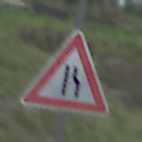
Verkehrszeichen: EinseitigVerengteFahrbahnRechts
Umgebung: Outdoor, Nature
Tageszeit: MorningAfternoon
Wetter: PartlyCloudy
Licht: Natural
Jahreszeit: NotSpecified
Kontrast: LowContrast